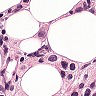
Metastatic tissue present: yes